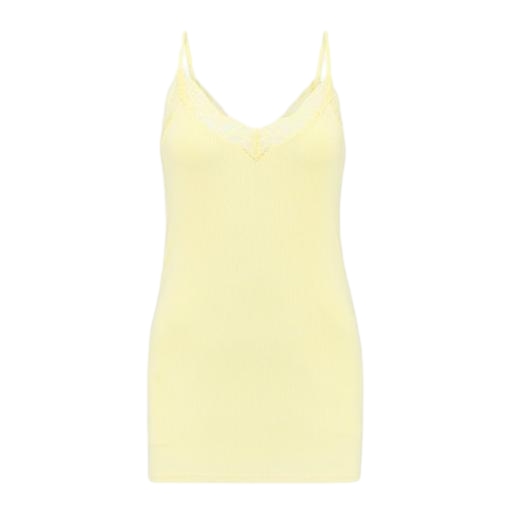
yellow pointelle-trimmed camisole, yellow ribbed tank, longline cami, white background